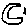
Label: moon